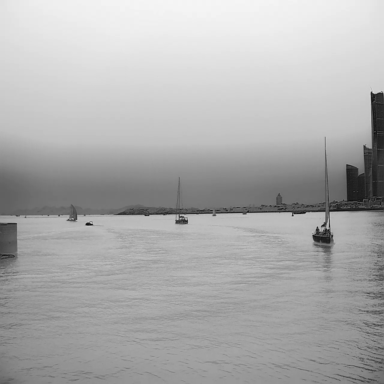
There are two container_ships in the infrared image.